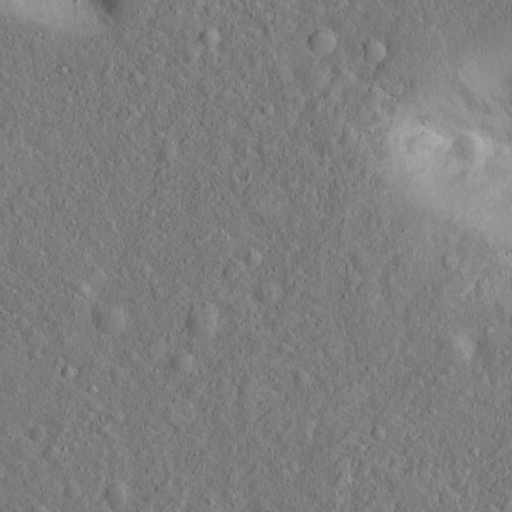
Objects detected: cone, cone